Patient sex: M
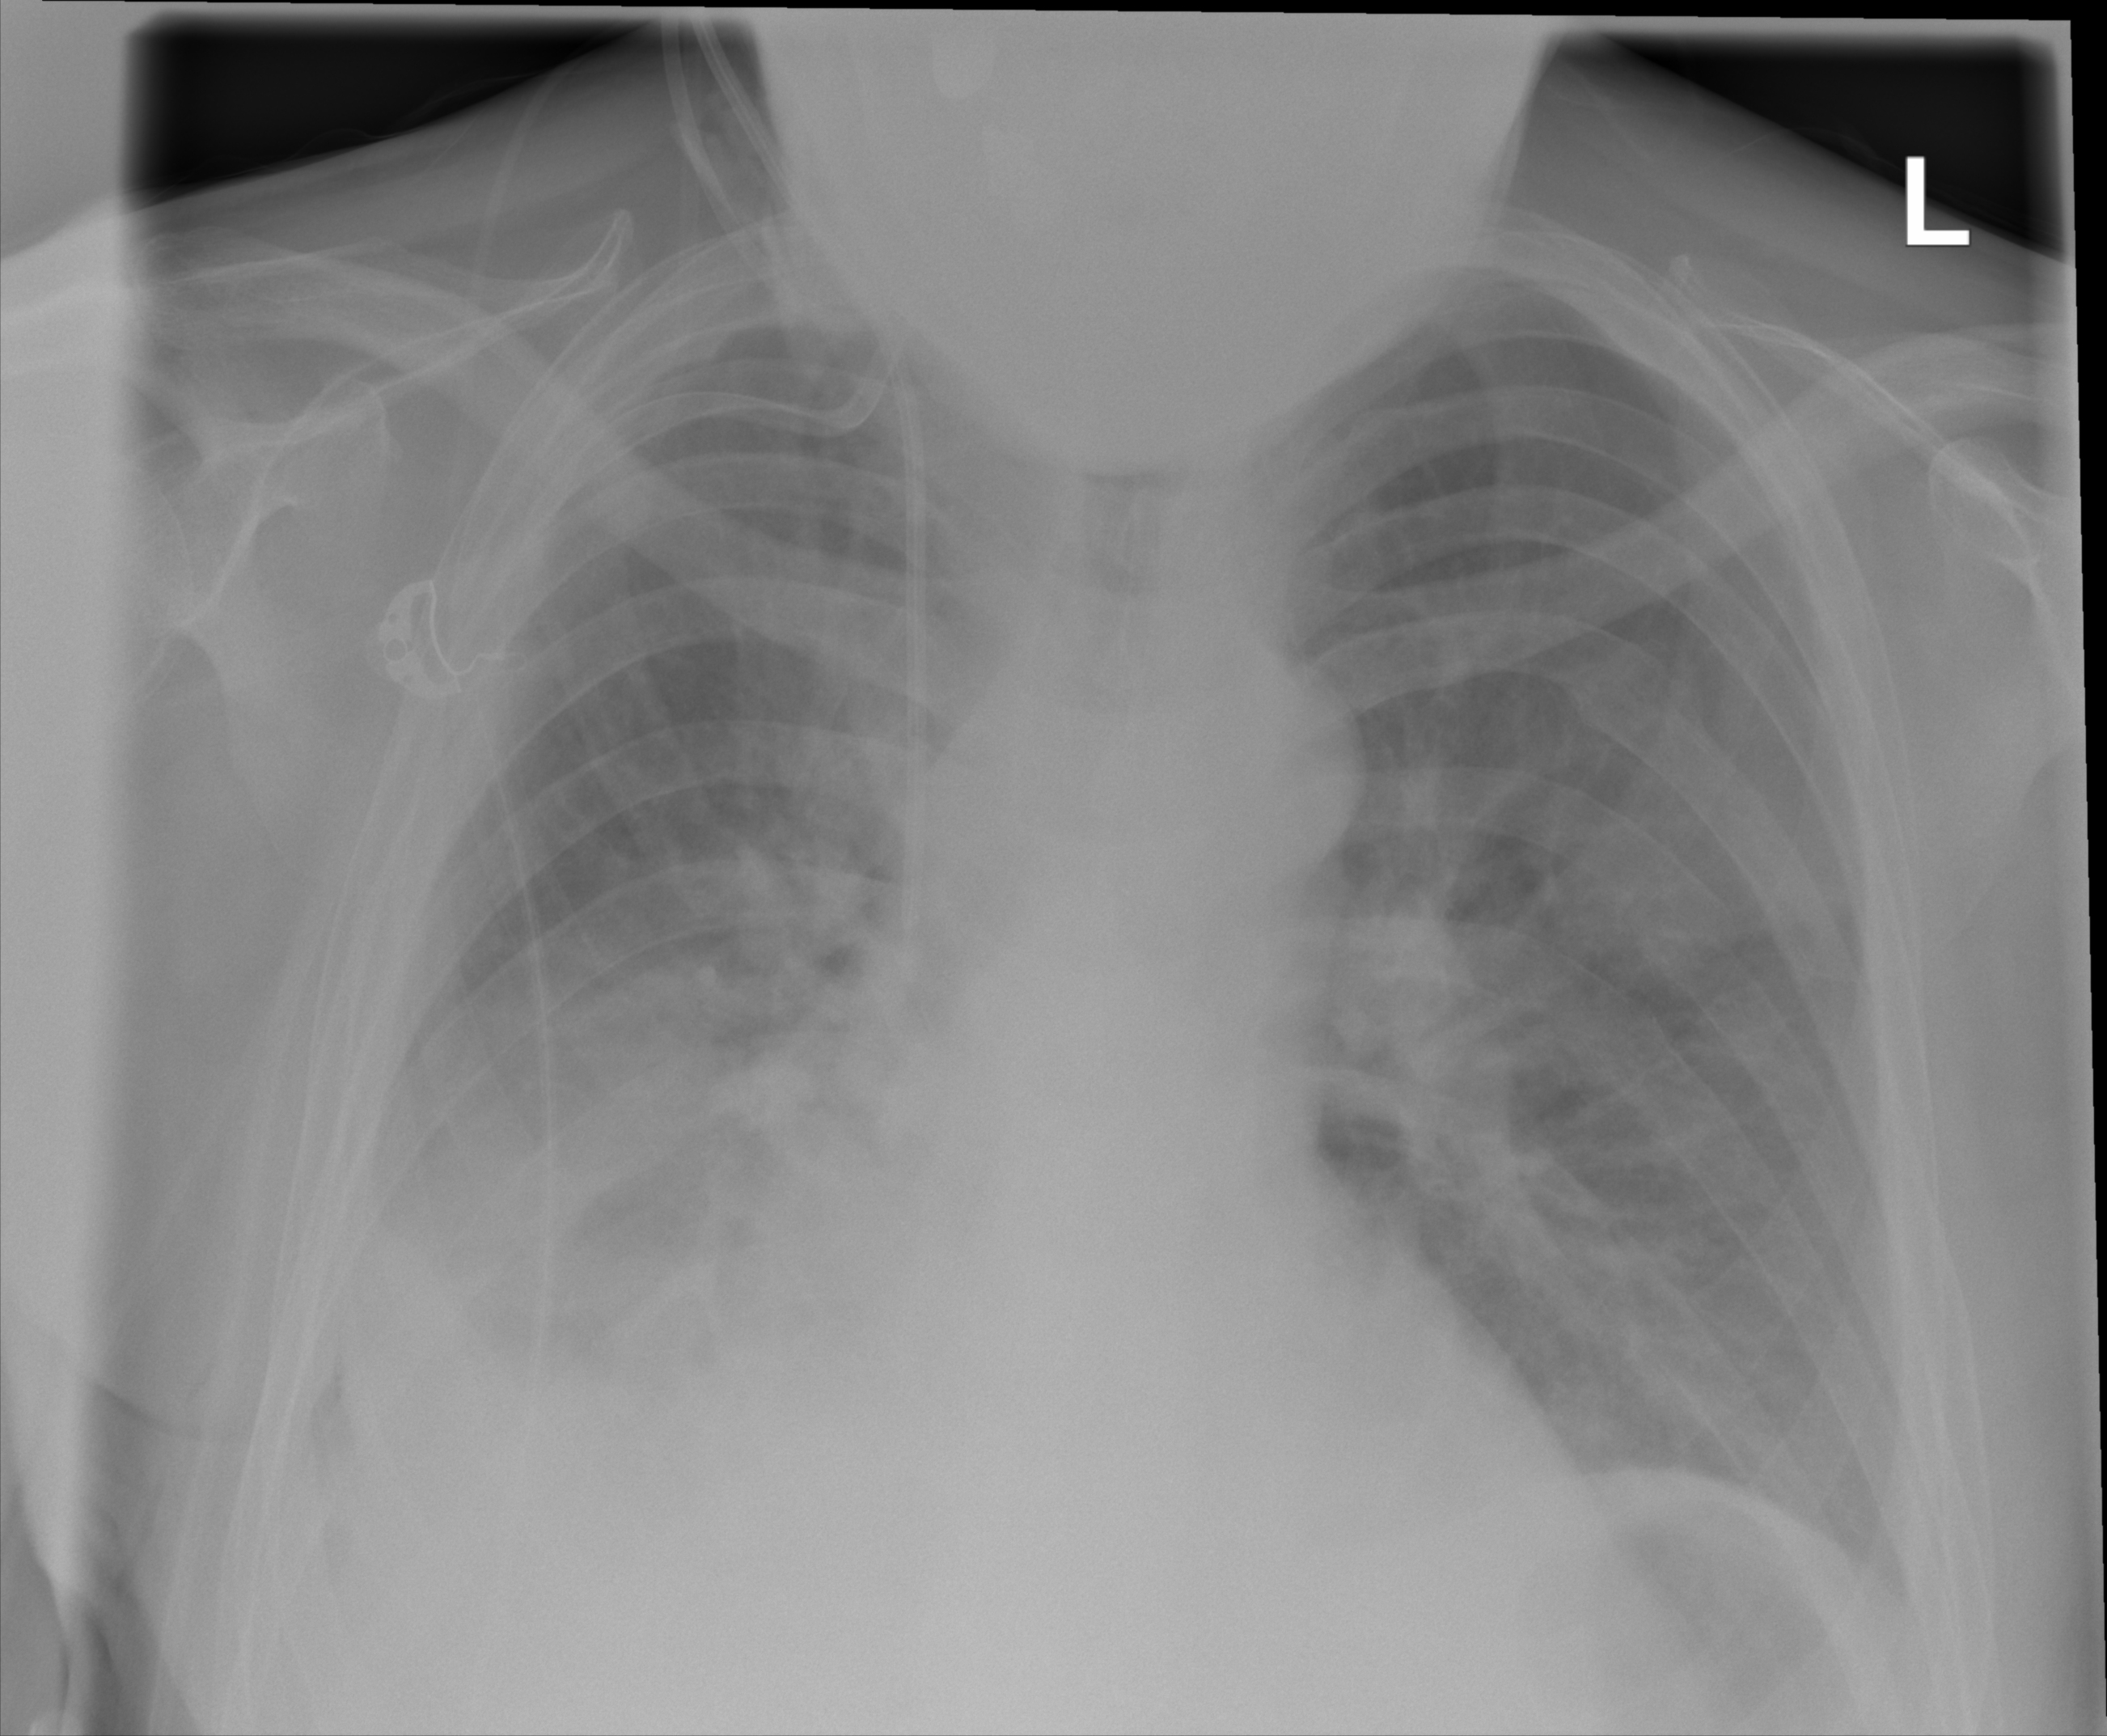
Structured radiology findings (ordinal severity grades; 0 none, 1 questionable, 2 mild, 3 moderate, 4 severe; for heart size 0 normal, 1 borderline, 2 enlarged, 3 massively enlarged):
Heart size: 1
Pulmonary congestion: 2
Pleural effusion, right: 3
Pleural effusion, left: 0
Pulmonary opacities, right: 2
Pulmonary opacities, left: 0
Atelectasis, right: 3
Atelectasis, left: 1